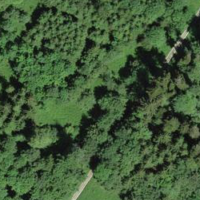
EUNIS habitat code: 43
Species observed at this site:
Petasites albus